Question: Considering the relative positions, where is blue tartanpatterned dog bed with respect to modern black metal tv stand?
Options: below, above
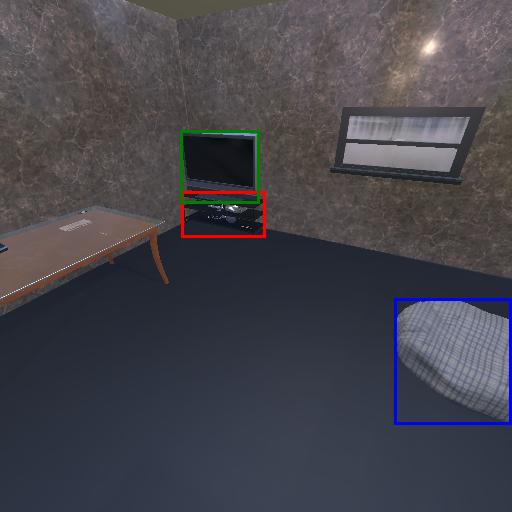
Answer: below